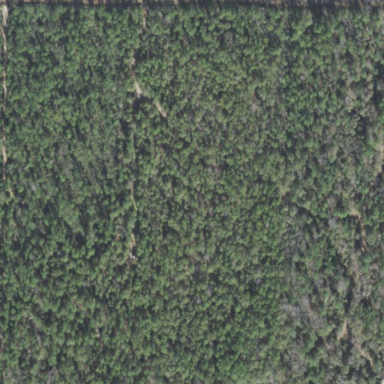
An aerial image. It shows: Woodland with needle-leaved trees.